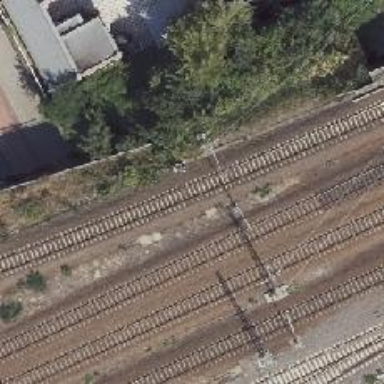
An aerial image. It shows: Railway with electrified contact lines.